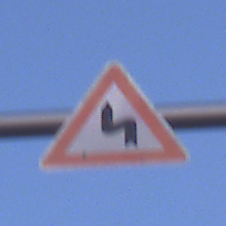
Verkehrszeichen: DoppelkurveZunaechstLinks
Umgebung: Outdoor, Nature
Tageszeit: SunriseSunset
Wetter: Clear
Licht: Natural
Jahreszeit: NotSpecified
Kontrast: LowContrast